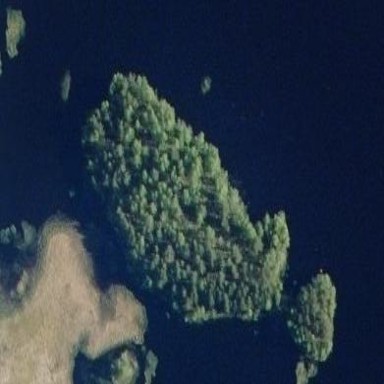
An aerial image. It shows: Islet.